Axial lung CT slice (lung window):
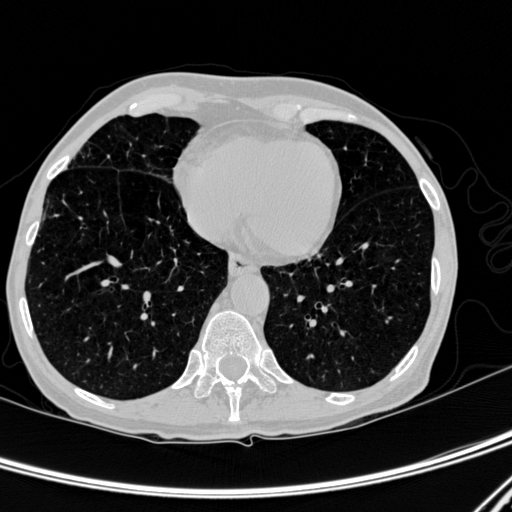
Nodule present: no